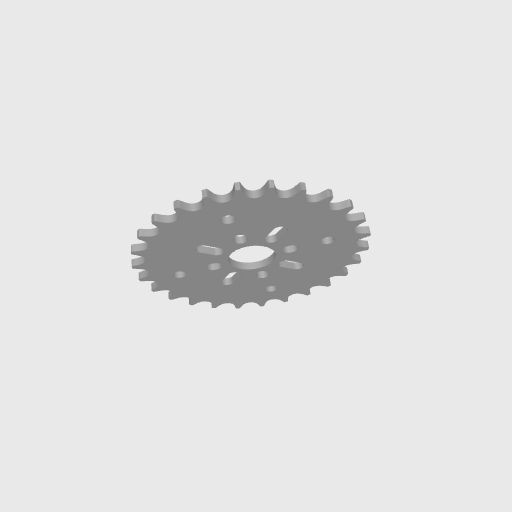
Part: HubMountAcetalSprocket26T